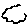
Label: cloud